Question: I am creating an spree application. I want to change the footer image but I can not understand why I could not access the image tag in footer four columns. Is there any way to change footer image? And another one is, image source could not find image. Thanks in advance.
My update_footer is:
'''
Deface::Override.new(:virtual_path => "spree/shared/_footer",
:name => "Change logo",
:replace => "div.four.columns img#footer-logo",
:text =>
'<img id="footer-logo" src="logo.png" alt=" Theme"></img>'
)
'''
And the page:

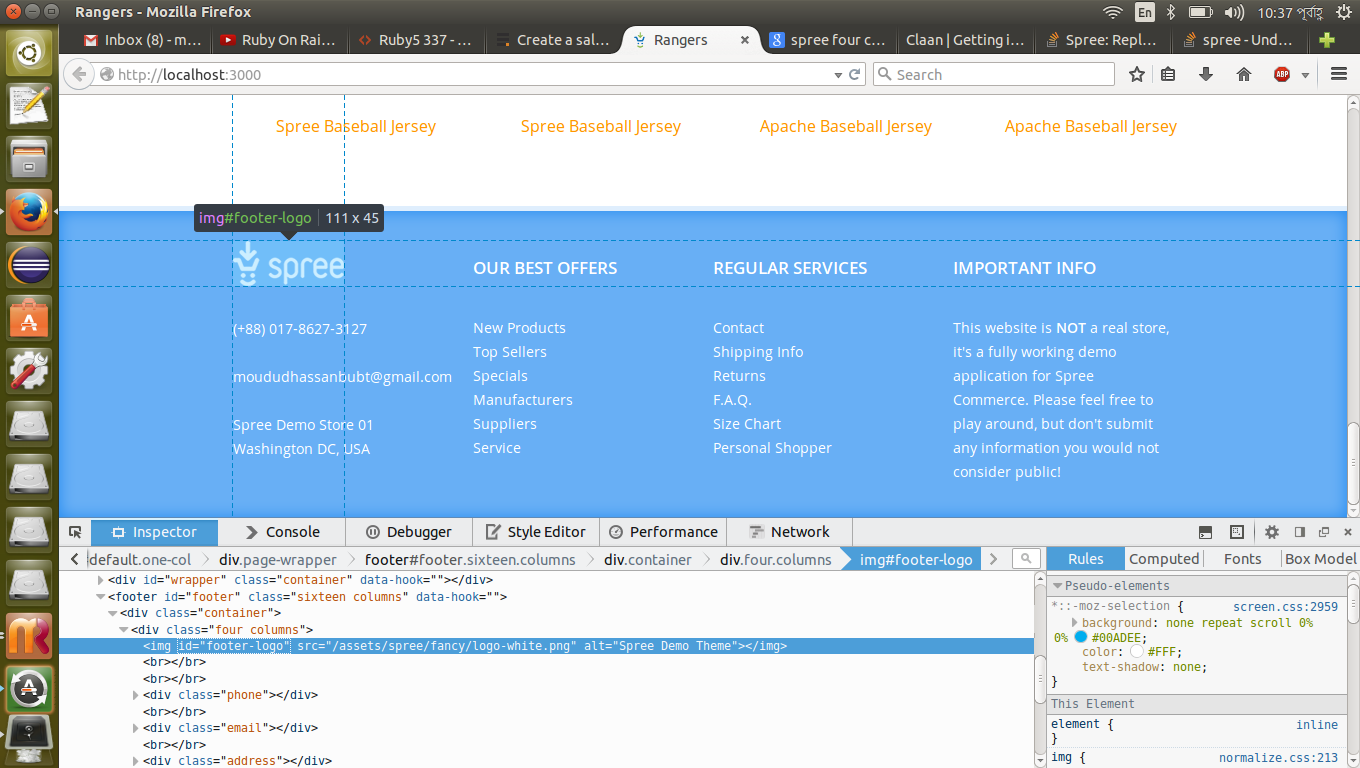
Answer: Deface operates on the ERB templates themselves not their output.
The <URL> in the footer shows the following:
'''
<%= image_tag "spree/fancy/logo-white.png", :alt => "Spree Demo Theme", :id => "footer-logo" %>
'''
Your selector should instead be something like:
'''
:replace => "erb[loud]:contains('footer-logo')"
'''
as that is what is in the template.